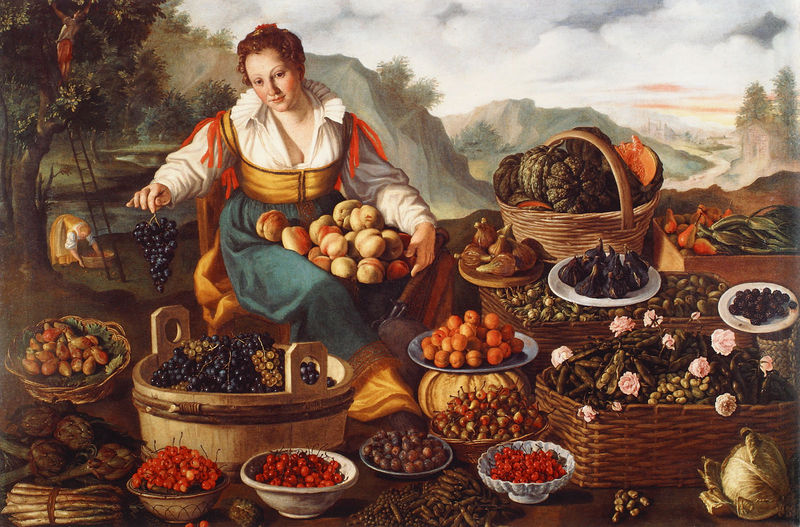
Titel: Obstverkäuferin
Künstler: Vincenzo Campi
Institution: Mailand, Pinacoteca di Brera
Schlagwörter: baum, berg, gemälde, himmel, wolken, landschaft, menschen, blumen, frau, hintergrund, vordergrund, obst, rosen, weg, angebot, hügel, hütte, sitzend, tal, feigen, früchte, gemüse, kohl, kürbis, schalen, trauben, äpfel, sommer, bäuerin, ernte, körbe, berge, schlucht, herbst, markt, leiter, wein, kirchen, birne, kirschen, birnen, beeren, fass, pfirsich, trog, baüme, pfirsiche, schüsseln, obstbaum, marktfrau, frisch, oliven, ernten, kohlkopf, spargel, verlockend, genüse, obsthändlerin, erntefrisch